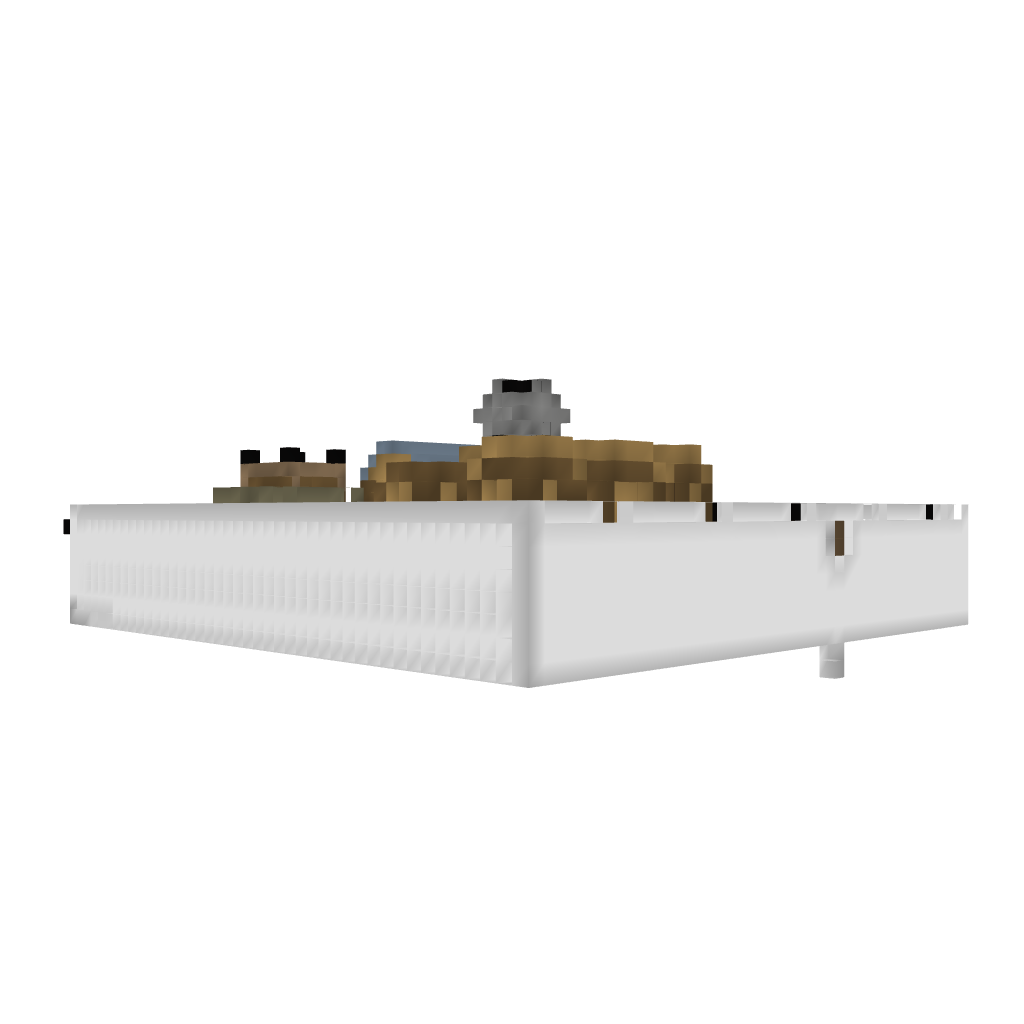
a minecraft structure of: Floating city